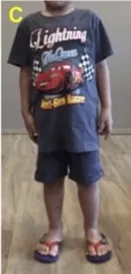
One year after high dose vitamin C treatment, Painless and normal ambulation.
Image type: medical_photograph (skin_photograph)